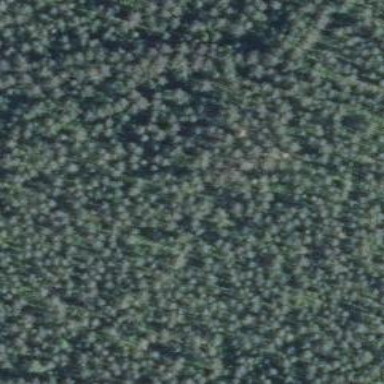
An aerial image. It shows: Woodland with needle-leaved trees.